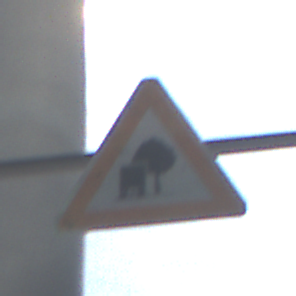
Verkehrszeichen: UnzureichendesLichtraumprofil
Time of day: MorningAfternoon
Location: Outdoor (Urban)
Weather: PartlyCloudy
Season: NotSpecified
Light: Natural